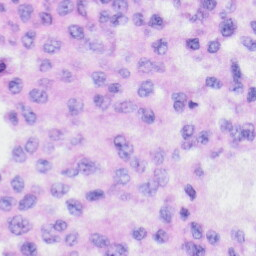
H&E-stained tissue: Liver